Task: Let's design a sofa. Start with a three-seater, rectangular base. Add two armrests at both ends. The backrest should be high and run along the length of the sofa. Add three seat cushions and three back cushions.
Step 135:
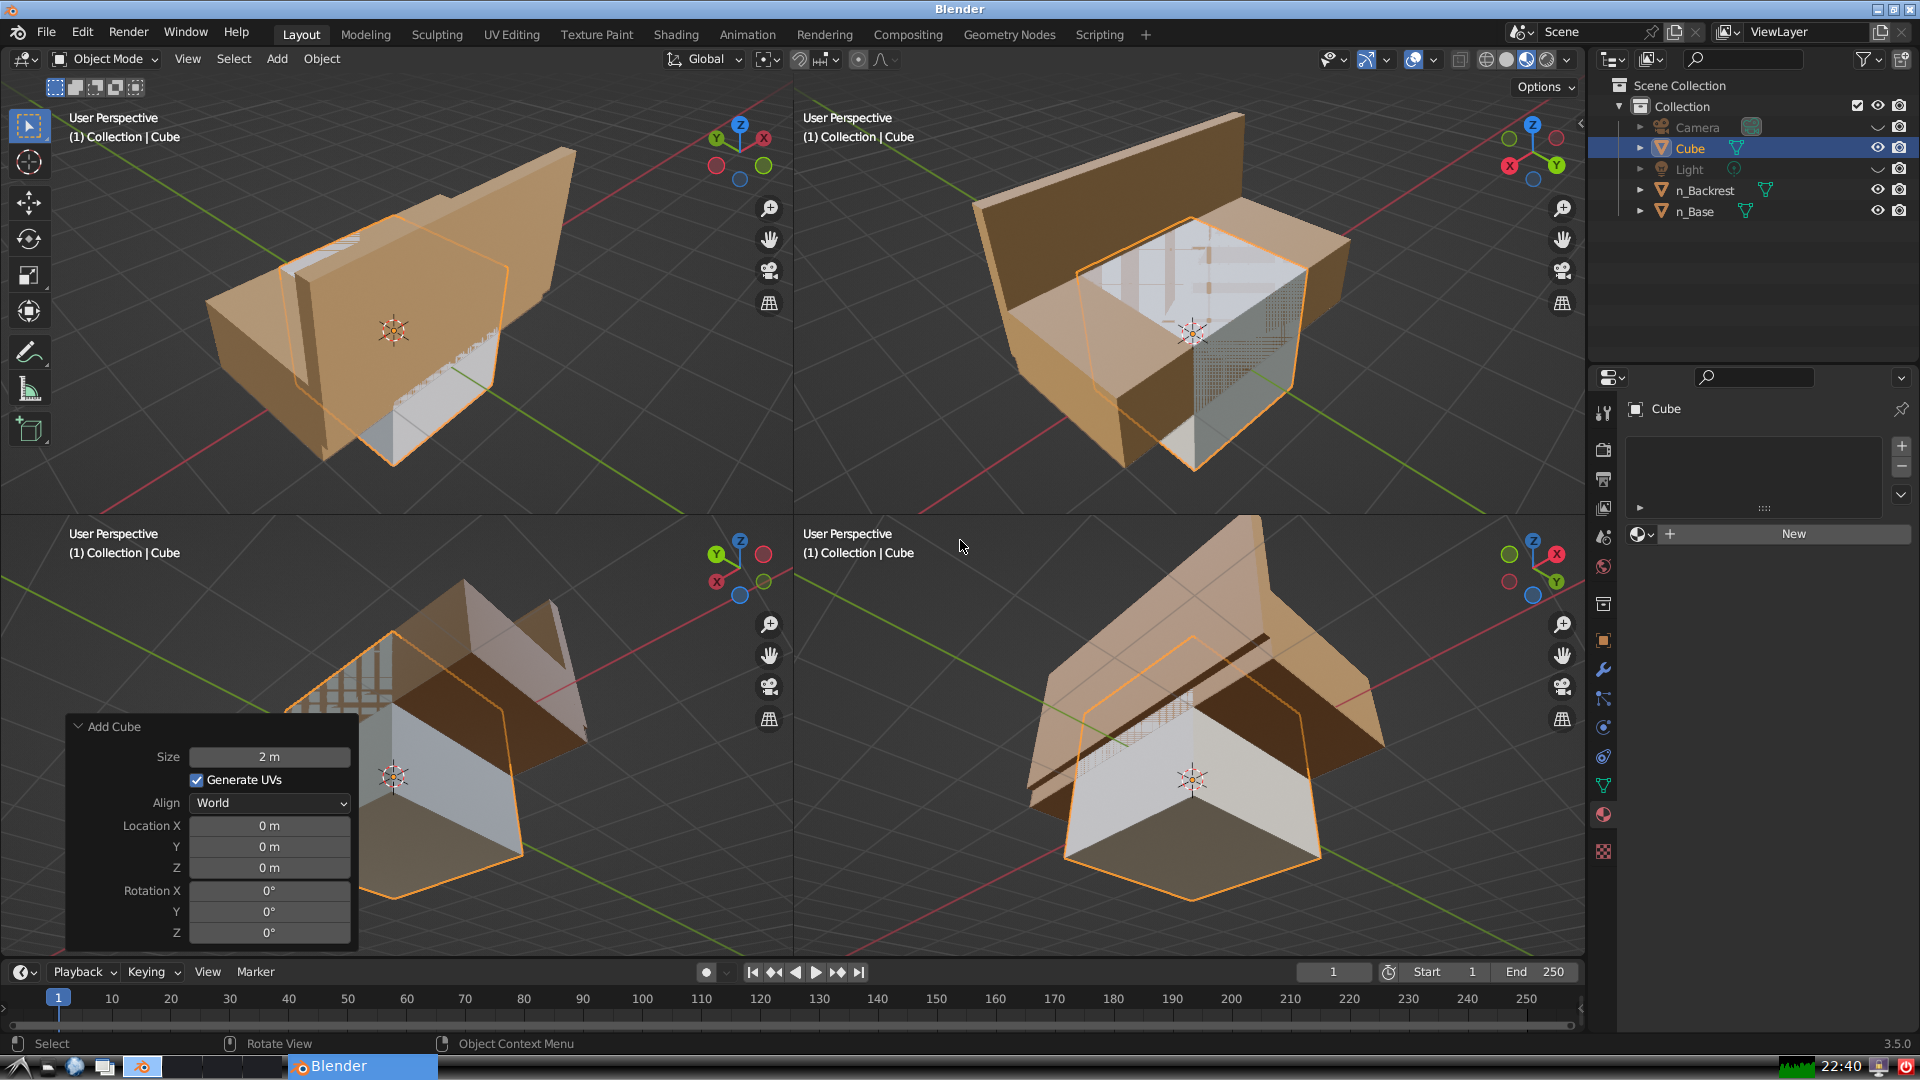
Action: {"mouse_move": [270, 826]}